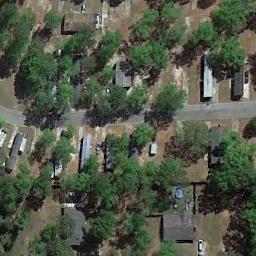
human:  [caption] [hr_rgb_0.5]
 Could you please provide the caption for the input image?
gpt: The mobile home park has some mobile homes and some trees are among these mobile homes .

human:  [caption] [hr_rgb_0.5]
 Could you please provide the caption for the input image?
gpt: The mobile home park is on the bare land next to some trees and road .

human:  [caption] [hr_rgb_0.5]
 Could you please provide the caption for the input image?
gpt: Many trees are in the mobile home park .

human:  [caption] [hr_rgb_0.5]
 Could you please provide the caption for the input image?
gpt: There are hundreds of neatly arranged mobile homes in this area .

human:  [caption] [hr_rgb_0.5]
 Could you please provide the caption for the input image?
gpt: There are many green trees and some buildings in the mobile home park .